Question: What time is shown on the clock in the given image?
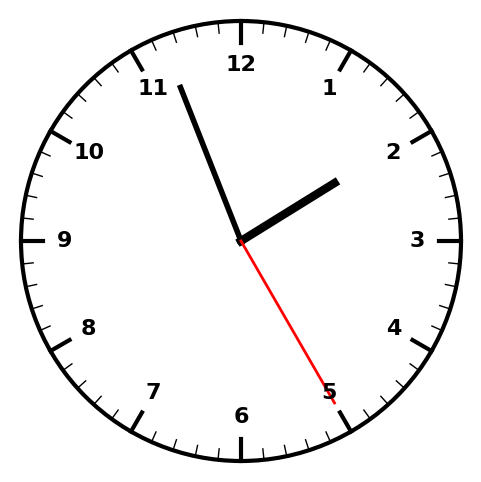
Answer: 01:56:25